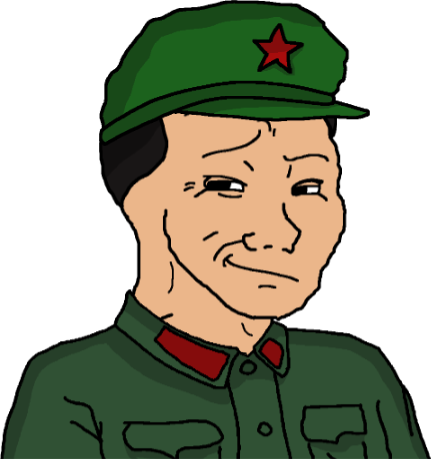
Label: 5_Smugjak